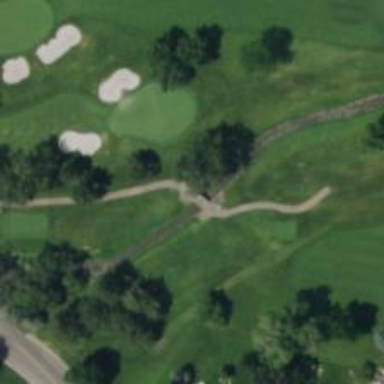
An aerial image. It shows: Bridge over path used as golf cartpath.